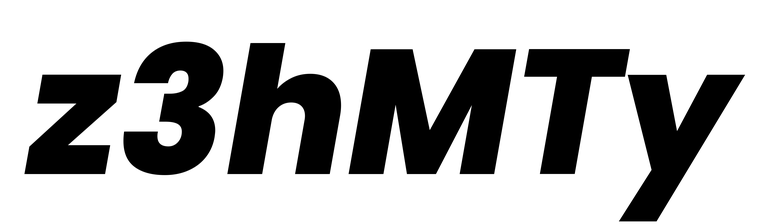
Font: Poppins-ExtraBoldItalic